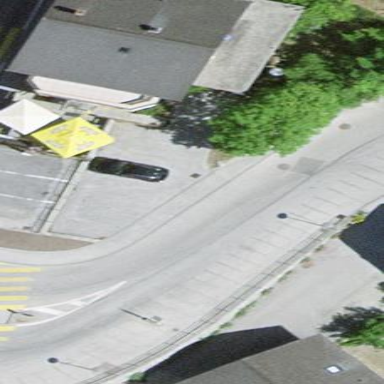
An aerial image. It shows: Parking area with surface.